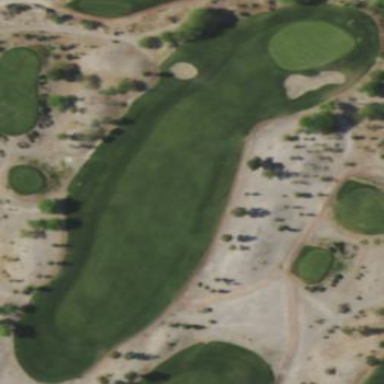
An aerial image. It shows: Rough grassy area used for golf.